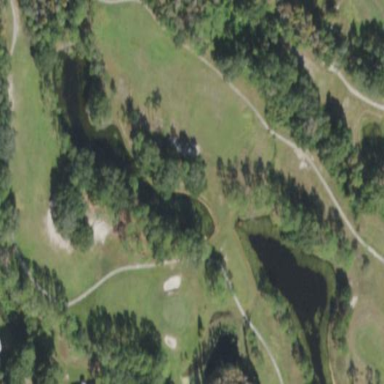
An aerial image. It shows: Golf fairway surrounded by grass.